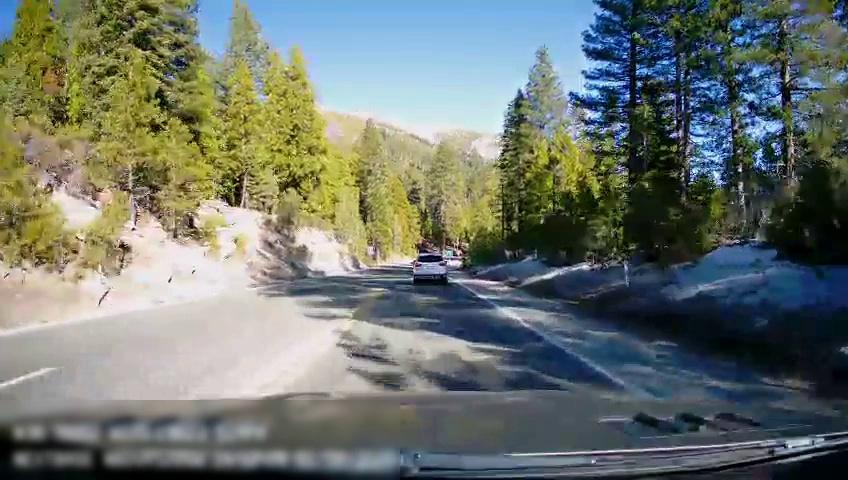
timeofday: Day
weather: Sunny
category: Drivable Space
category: Vehicles | SUV
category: Lanes | Current Lane
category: Lanes | Alternate Lane
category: Lanes | Opposite Lane
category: Lanes | Opposite Lane